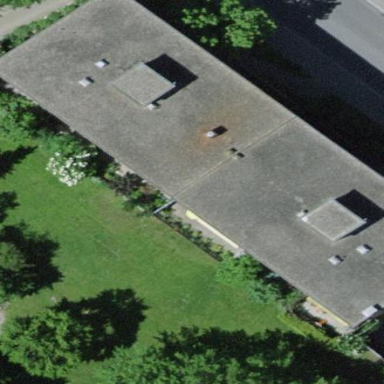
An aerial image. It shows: Image showing building with apartments.